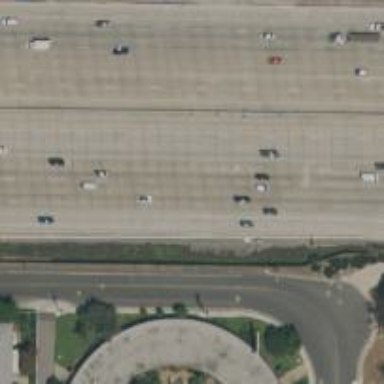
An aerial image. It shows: Motorway.